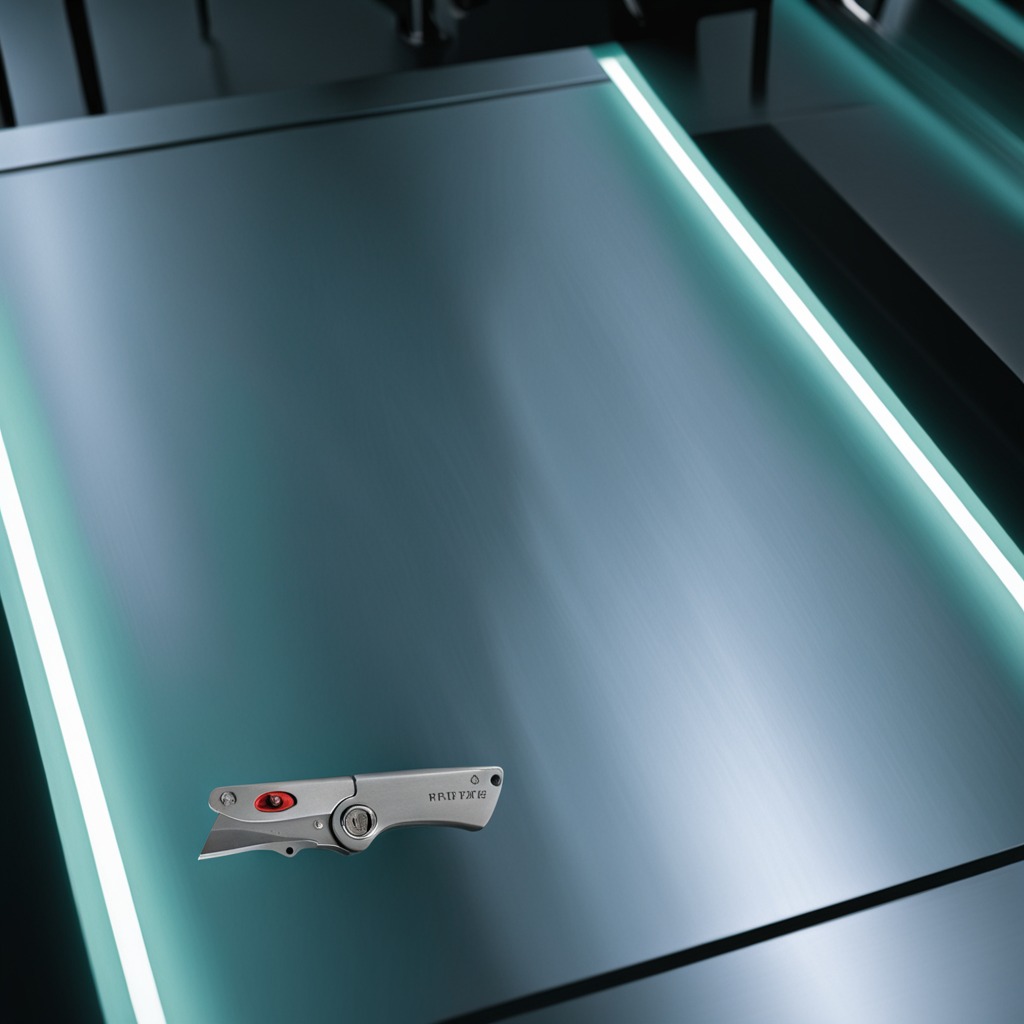
A utility knife is lying on the metal table.